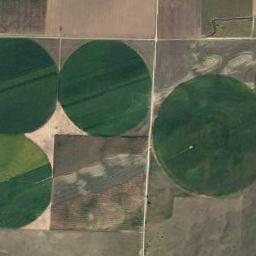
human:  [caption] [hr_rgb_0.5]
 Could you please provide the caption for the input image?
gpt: Four circular green fields of different sizes .

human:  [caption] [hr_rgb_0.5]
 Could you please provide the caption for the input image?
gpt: Four circle farmland are in the bare land .

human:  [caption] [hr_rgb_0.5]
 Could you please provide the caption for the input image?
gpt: Circular fields vary in size .

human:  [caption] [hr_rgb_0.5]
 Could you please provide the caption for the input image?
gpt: Four green circular farmlands are surrounded by some square farmlands .

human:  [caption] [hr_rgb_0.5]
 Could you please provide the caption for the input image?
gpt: There are four green circular farmlands one of which is larger .